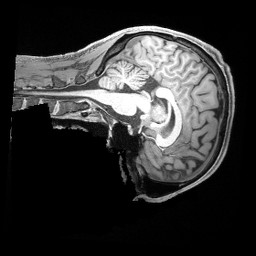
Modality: T1w
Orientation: sagittal
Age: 30
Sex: male
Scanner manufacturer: siemens
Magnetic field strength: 3 T
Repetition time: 2.4 s
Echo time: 0.00228 s